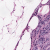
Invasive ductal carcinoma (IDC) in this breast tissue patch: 1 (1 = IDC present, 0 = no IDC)